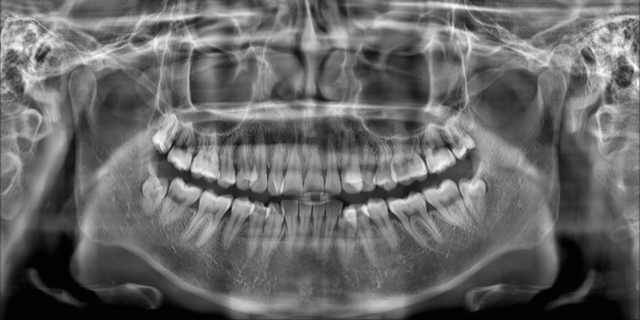
adult